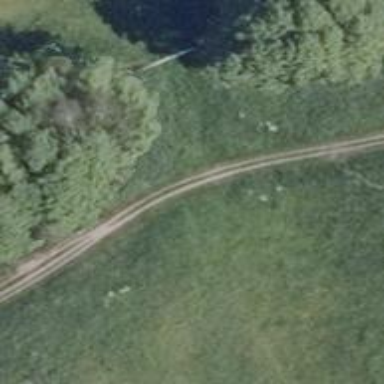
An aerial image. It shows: Grassy track with grade5 tracktype.